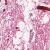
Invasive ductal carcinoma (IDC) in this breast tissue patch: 0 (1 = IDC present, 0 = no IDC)